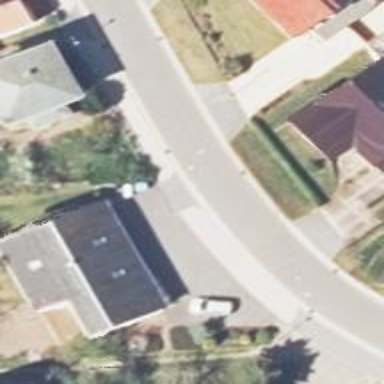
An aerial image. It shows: Asphalt road in residential area.